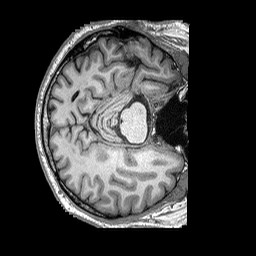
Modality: T1w
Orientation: axial
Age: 50
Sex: male
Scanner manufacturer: siemens
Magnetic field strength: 3 T
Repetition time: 2.53 s
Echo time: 0.00144 s